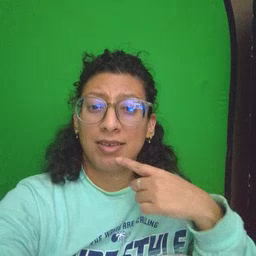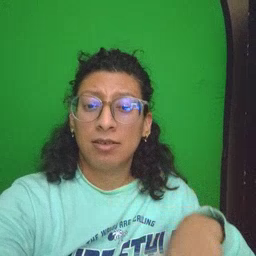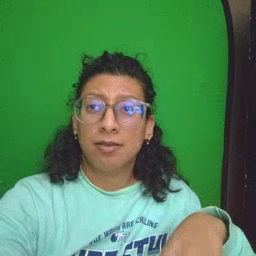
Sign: say